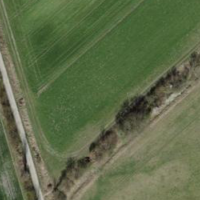
EUNIS habitat code: 52
Species observed at this site:
Vicia sepium
Vanessa atalanta